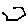
Label: hexagon